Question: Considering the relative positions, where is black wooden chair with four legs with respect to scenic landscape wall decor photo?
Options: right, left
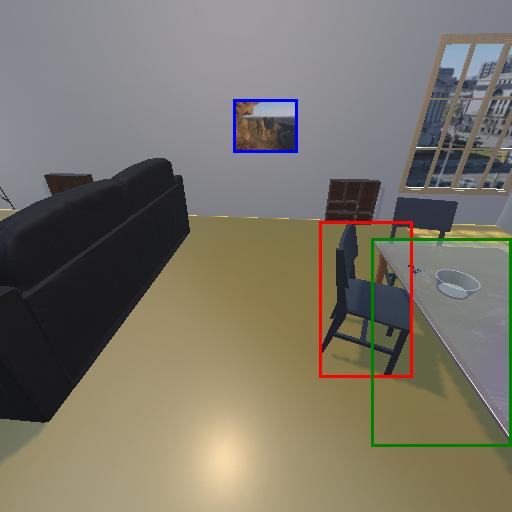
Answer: right